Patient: sex M, age 44
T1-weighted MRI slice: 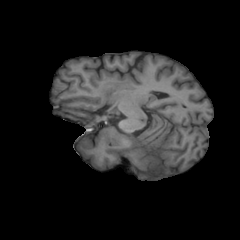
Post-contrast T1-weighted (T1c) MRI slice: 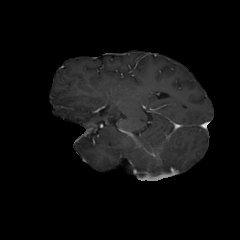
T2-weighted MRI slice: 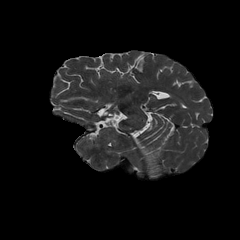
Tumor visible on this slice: no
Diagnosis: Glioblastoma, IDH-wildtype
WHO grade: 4